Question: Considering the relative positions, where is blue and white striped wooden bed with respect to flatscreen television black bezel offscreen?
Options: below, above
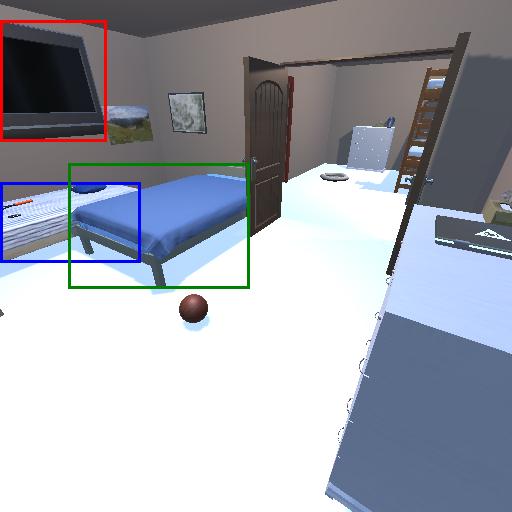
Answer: below